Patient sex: M
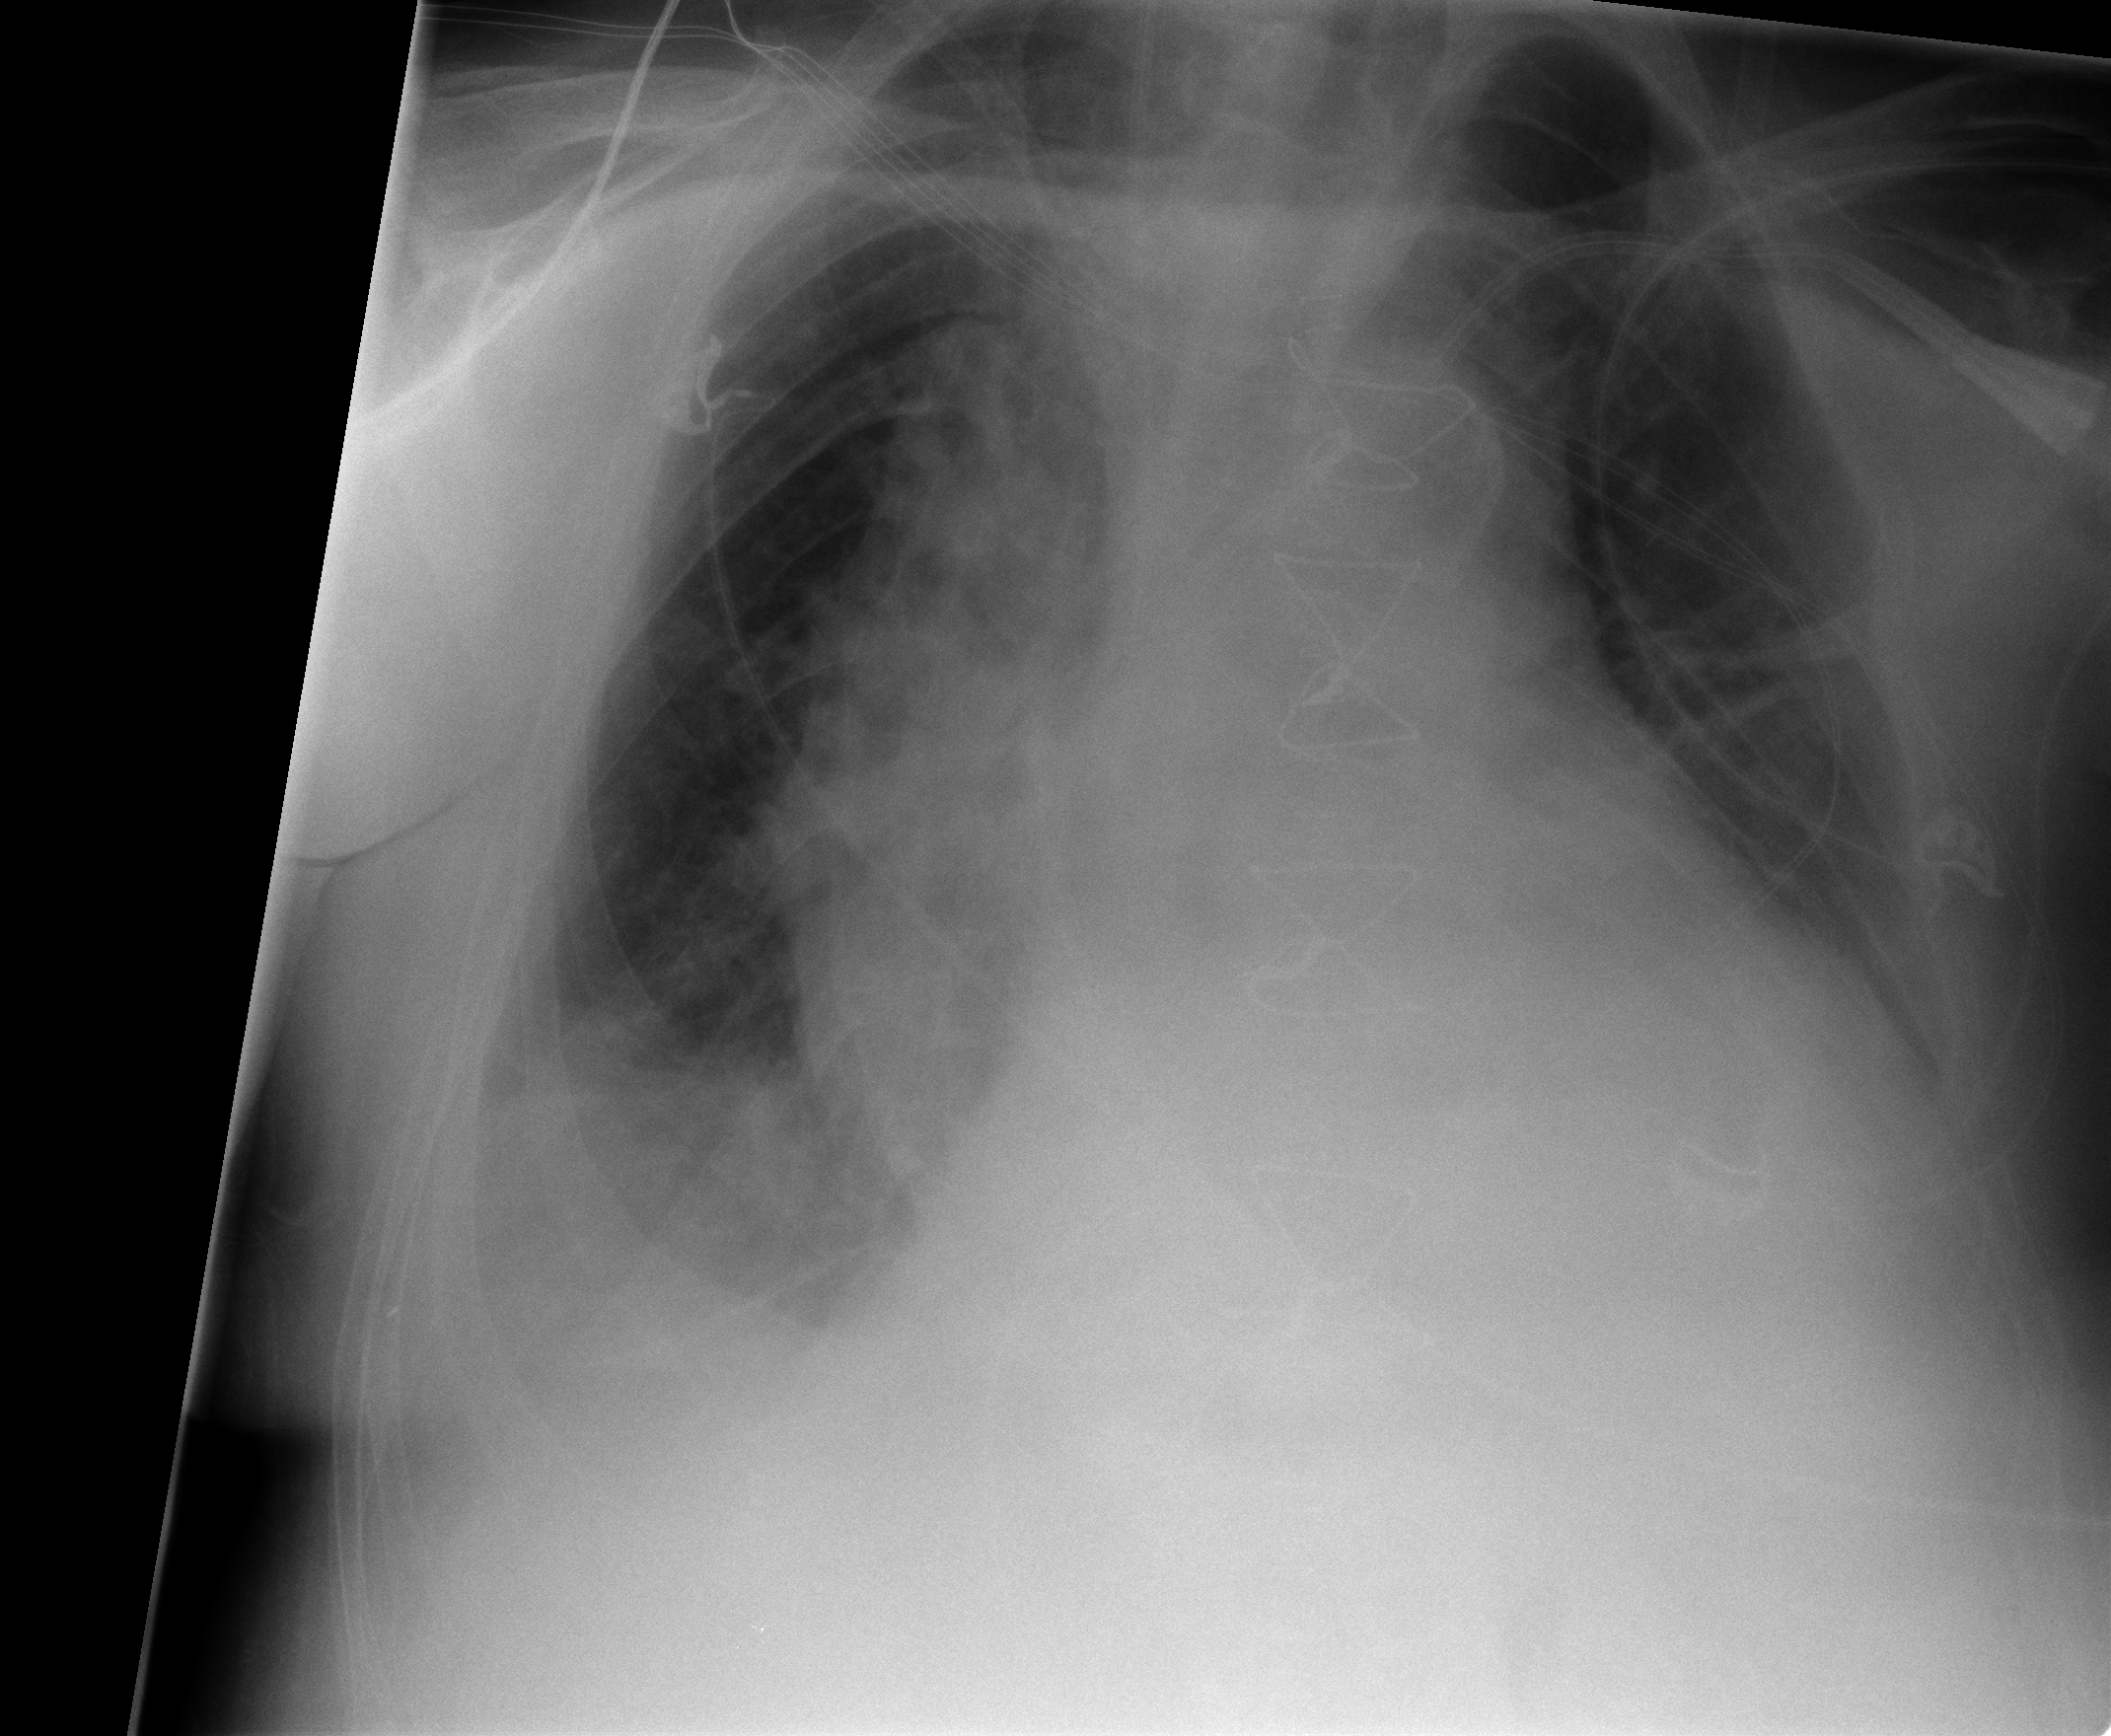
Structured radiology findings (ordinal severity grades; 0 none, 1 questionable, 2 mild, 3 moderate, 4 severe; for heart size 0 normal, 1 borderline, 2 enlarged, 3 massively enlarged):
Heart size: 2
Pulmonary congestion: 1
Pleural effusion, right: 2
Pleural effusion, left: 1
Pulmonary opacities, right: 1
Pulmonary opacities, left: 0
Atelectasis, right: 2
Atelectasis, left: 2